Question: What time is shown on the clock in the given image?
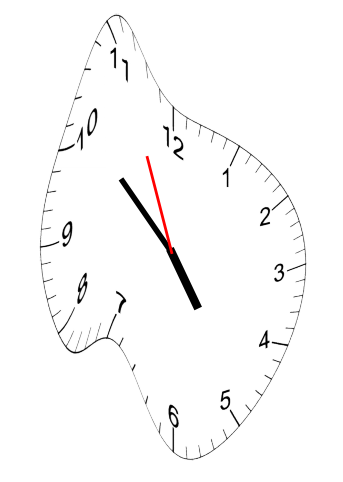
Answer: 04:51:56